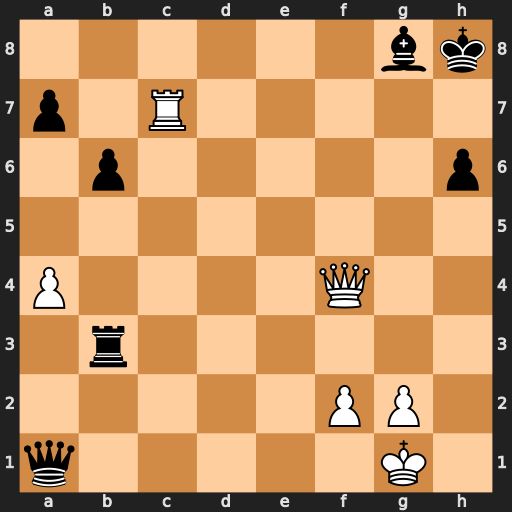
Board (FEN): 6bk/p1R5/1p5p/8/P4Q2/1r6/5PP1/q5K1
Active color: w
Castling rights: -
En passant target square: -
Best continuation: Kh2 Qg7 Rxg7